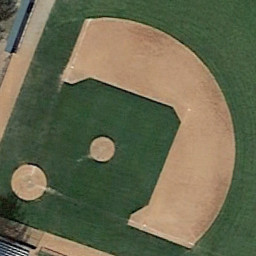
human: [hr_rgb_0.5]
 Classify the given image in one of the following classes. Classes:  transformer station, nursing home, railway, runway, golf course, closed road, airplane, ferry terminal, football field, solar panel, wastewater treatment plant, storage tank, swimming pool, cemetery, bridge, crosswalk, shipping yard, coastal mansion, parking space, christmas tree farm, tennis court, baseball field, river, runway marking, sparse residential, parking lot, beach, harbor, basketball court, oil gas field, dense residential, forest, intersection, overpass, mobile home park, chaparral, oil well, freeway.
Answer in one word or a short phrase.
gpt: baseball field